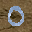
Label: 0